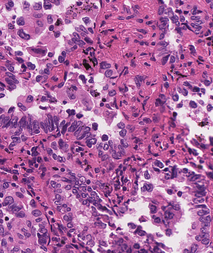
Tumor epithelial tissue: yes
Tumor-associated stroma tissue: yes
Normal tissue: no